Question: I've been trying to follow this <URL> but with not much luck.
At the suggestion of the commenters below, I've decided to update the example to use the latest versions of Jetty (9.1.0.RC2) and Jersey (2.7).
Here is the updated pom with updated dependencies:
'''
<project xmlns="http://maven.apache.org/POM/4.0.0" xmlns:xsi="http://www.w3.org/2001/XMLSchema-instance"
xsi:schemaLocation="http://maven.apache.org/POM/4.0.0 http://maven.apache.org/xsd/maven-4.0.0.xsd">
<modelVersion>4.0.0</modelVersion>
<groupId>HelloJerseyLatest</groupId>
<artifactId>HelloJerseyLatest</artifactId>
<version>0.0.1-SNAPSHOT</version>
<build>
<sourceDirectory>src</sourceDirectory>
<plugins>
<plugin>
<artifactId>maven-compiler-plugin</artifactId>
<version>3.1</version>
<configuration>
<source>1.7</source>
<target>1.7</target>
</configuration>
</plugin>
</plugins>
</build>
<dependencies>
<dependency>
<groupId>org.glassfish.jersey.containers</groupId>
<artifactId>jersey-container-servlet-core</artifactId>
<version>2.7</version>
</dependency>
<dependency>
<groupId>org.eclipse.jetty</groupId>
<artifactId>jetty-server</artifactId>
<version>9.1.0.RC2</version>
</dependency>
<dependency>
<groupId>org.eclipse.jetty</groupId>
<artifactId>jetty-servlet</artifactId>
<version>9.1.0.RC2</version>
</dependency>
</dependencies>
</project>
'''
The first thing to notice is that Jersey packages have changed from 'com.sun.jersey.spi.*' to 'org.glassfish.jersey.*'.
As a result, the main method will need to be changed as well:
'''
package example.server;
import org.eclipse.jetty.server.Server;
import org.eclipse.jetty.servlet.ServletContextHandler;
import org.eclipse.jetty.servlet.ServletHolder;
//import com.sun.jersey.spi.container.servlet.ServletContainer;
import org.glassfish.jersey.servlet.ServletContainer;
public class MinimalServerRest {
public static void main(String[] args) throws Exception {
ServletHolder sh = new ServletHolder(ServletContainer.class);
// these initialization strings will need to be updated.
sh.setInitParameter("com.sun.jersey.config.property.resourceConfigClass", "com.sun.jersey.api.core.PackagesResourceConfig");
sh.setInitParameter("com.sun.jersey.config.property.packages", "rest");//Set the package where the services reside
sh.setInitParameter("com.sun.jersey.api.json.POJOMappingFeature", "true");
Server server = new Server(9999);
ServletContextHandler context = new ServletContextHandler(server, "/", ServletContextHandler.SESSIONS);
context.addServlet(sh, "/*");
server.start();
server.join();
}
}
'''
what changes will be needed to update the original sample code to be current? I don't have a web.xml file. Do I need one?

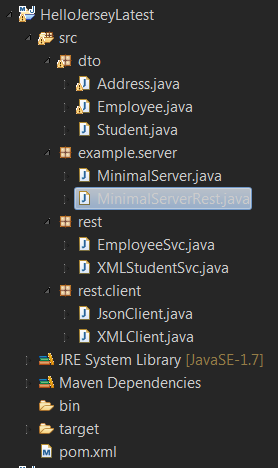
Answer: I realise that this isn't getting the example you gave to work (your example link is broken) - I don't know Jersey 1 very well, and trying to upgrade someone else's project is difficult. As you have another <URL> asking for a 'HelloWorld' example, I assume you're just needing something to get yourself going with Jersey & Jetty.
So here you go - 2 examples, one using the 'JettyHttpContainerFactory' and the other using the 'Jersey' 'ServletContainer'.
First the Jersey Resource - really simple. This sets the class with a path of '"test"', and one method with a path of 'hello', accepting 'GET' which produces "Hello World" in plain text.
'''
@Path("/test")
public class TestResource {
@GET
@Path("hello")
@Produces(MediaType.TEXT_PLAIN)
public String hello() {
return "Hello World";
}
}
'''
Next the server class:
'''
public class ExampleServer {
public static void main(String[] args) {
URI baseUri = UriBuilder.fromUri("http://localhost/").port(9998).build();
ResourceConfig config = new ResourceConfig(TestResource.class);
Server server = JettyHttpContainerFactory.createServer(baseUri, config);
}
}
'''
And finally the pom dependencies (note there are dependencies here for both examples).
'''
<dependencies>
<dependency>
<groupId>org.eclipse.jetty</groupId>
<artifactId>jetty-server</artifactId>
<version>9.1.3.v20140225</version>
</dependency>
<dependency>
<groupId>org.eclipse.jetty</groupId>
<artifactId>jetty-servlet</artifactId>
<version>9.1.3.v20140225</version>
</dependency>
<dependency>
<groupId>org.glassfish.jersey.core</groupId>
<artifactId>jersey-server</artifactId>
<version>2.7</version>
</dependency>
<dependency>
<groupId>org.glassfish.jersey.containers</groupId>
<artifactId>jersey-container-servlet-core</artifactId>
<version>2.7</version>
</dependency>
<dependency>
<groupId>org.glassfish.jersey.containers</groupId>
<artifactId>jersey-container-jetty-http</artifactId>
<version>2.7</version>
</dependency>
<dependency>
<groupId>org.glassfish.jersey.media</groupId>
<artifactId>jersey-media-moxy</artifactId>
<version>2.7</version>
</dependency>
<!-- if you want to enable JSON support, include Moxy and Jersey will automatically enable the Feature -->
</dependencies>
'''
Also see <URL>
If you would prefer to configure as a servlet use this as the ExampleServer code
'''
public class ExampleServer {
public static void main(String[] args) throws Exception {
Server server = new Server(9998);
ServletContextHandler context = new ServletContextHandler(ServletContextHandler.SESSIONS);
context.setContextPath("/");
server.setHandler(context);
ServletHolder jerseyServlet = context.addServlet(org.glassfish.jersey.servlet.ServletContainer.class, "/*");
jerseyServlet.setInitOrder(0);
/*This parameter tells the Jersey Servlet which of your REST resources to load. In this example we're adding the TestResource class. Jersey will then invoke this class for requests coming into paths denoted by the @Path parameter within the TestResource class. If you have multiple classes, you can either list them all comma separated, of use "jersey.config.server.provider.packages" and list the package name instead */
jerseyServlet.setInitParameter("jersey.config.server.provider.classnames", "foo.bar.TestResource");
server.start();
server.join();
}
}
'''
Note with the servlet version, I'm defining the class name of my resource. If you have a few it's best to provide the package name instead using 'jersey.config.server.provider.packages'
Hope this helps. Let me know if you have any problems.
Will